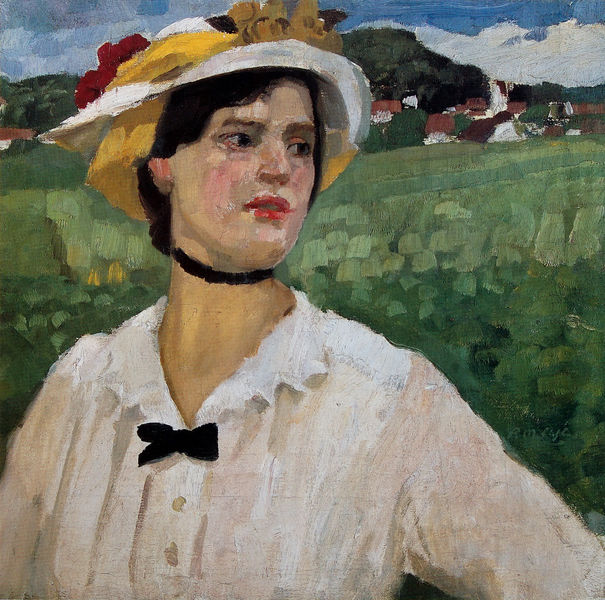
Titel: Dame mit Hut in Weßlinger Landschaft
Künstler: Reinhold Max Eichler
Standort: München
Institution: Bayerische Staatsgemäldesammlungen
Schlagwörter: baum, berg, blau, himmel, kopf, weiß, wolken, gelb, grün, impressionismus, landschaft, stadt, blume, frau, haar, hut, kleid, mund, nase, profil, schwarz, blick, gras, rot, wiese, wolke, expressionismus, flächig, schleife, augen, bluse, bildnis, portrait, porträt, öl, feld, häuser, hügel, haare, lippen, halsband, berge, dorf, dächer, wise, gestreift, knöpfe, fliege, striche, ortschaft, nach 1900, flecken, halbporträt, wei?, tempera, tache, weiblichkeit, selbstbewuust, sinnlichkeit